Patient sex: M
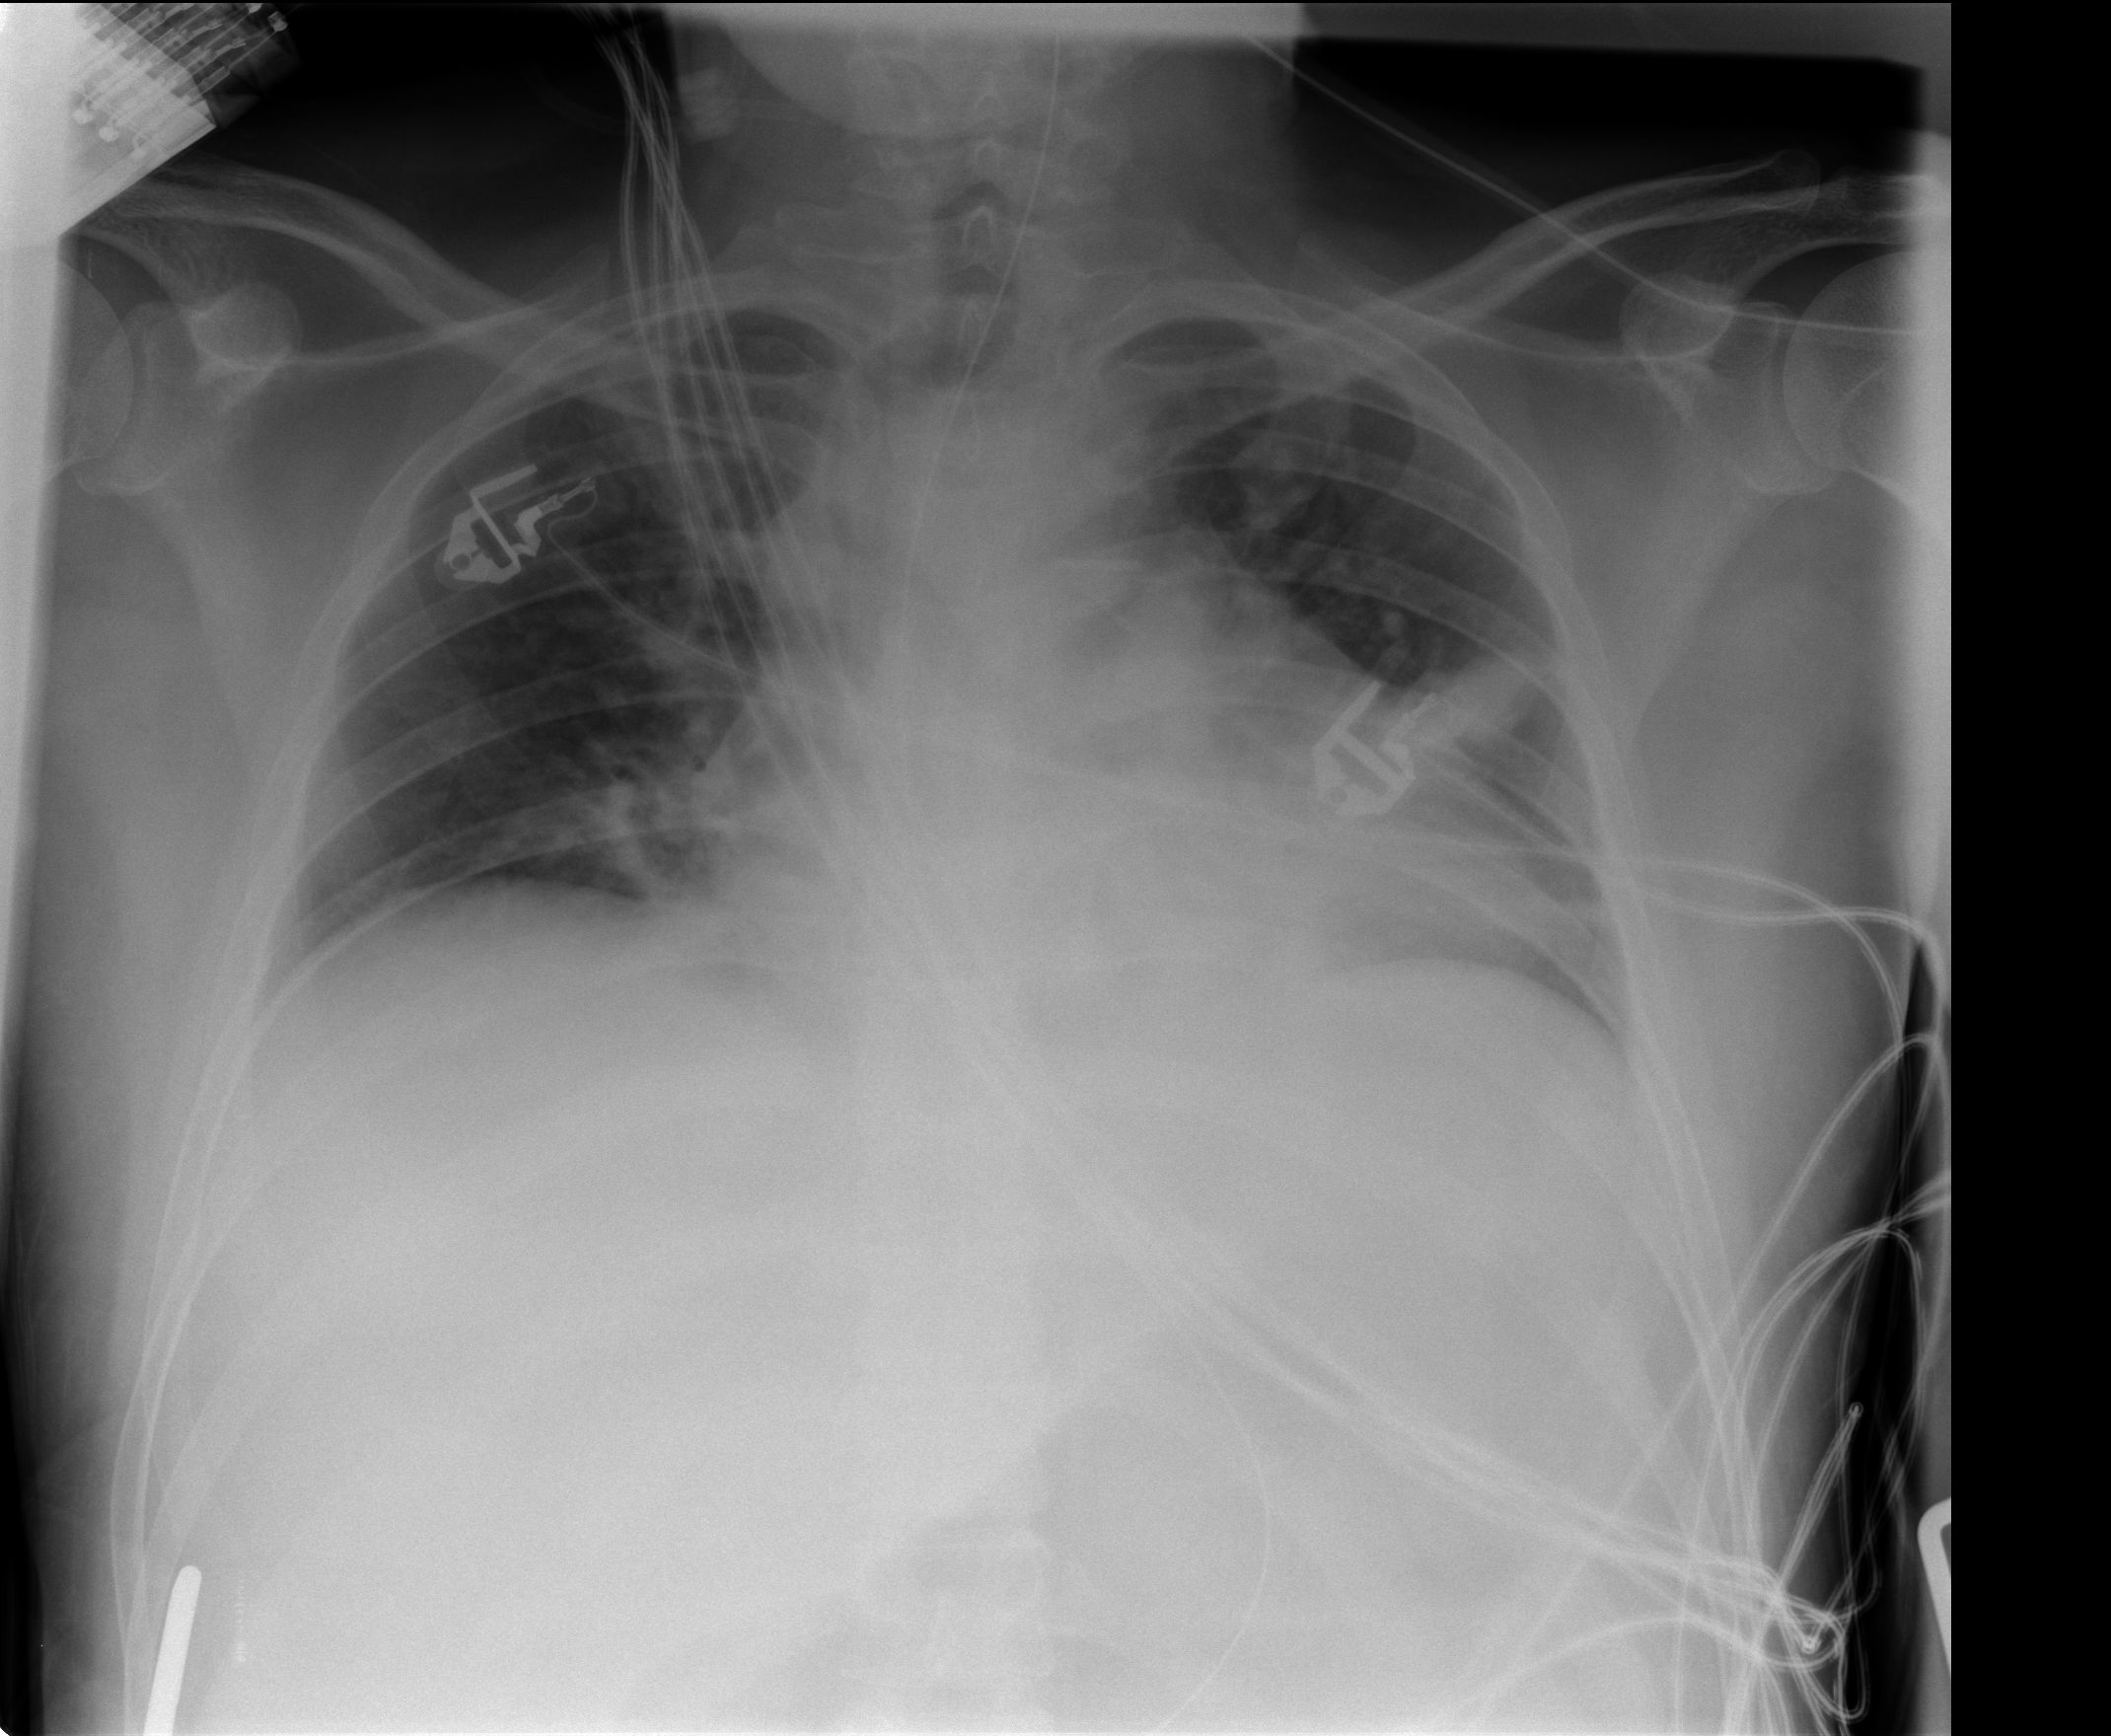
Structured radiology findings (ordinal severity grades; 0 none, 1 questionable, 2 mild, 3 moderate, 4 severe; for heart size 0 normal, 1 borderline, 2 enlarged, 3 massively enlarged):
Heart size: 2
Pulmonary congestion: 1
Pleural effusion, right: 0
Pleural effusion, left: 0
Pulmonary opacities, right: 2
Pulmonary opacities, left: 2
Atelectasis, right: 0
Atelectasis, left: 3